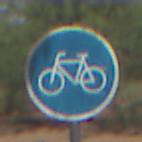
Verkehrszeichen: Radweg
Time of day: Midday
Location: Outdoor (RoadRail)
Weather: Clear
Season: NotSpecified
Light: Natural